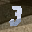
Label: 3